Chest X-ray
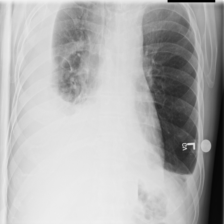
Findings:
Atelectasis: negative
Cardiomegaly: negative
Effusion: positive
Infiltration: negative
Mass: negative
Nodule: negative
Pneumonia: negative
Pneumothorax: negative
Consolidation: negative
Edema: negative
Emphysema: negative
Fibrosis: negative
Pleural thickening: negative
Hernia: negative